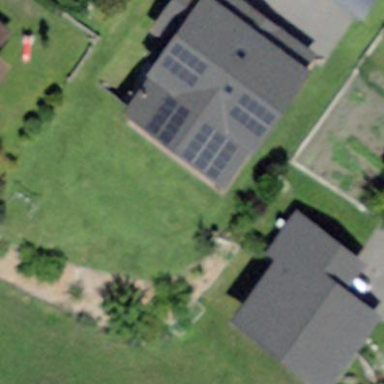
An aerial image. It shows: Simple and straightforward house.